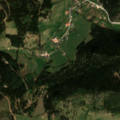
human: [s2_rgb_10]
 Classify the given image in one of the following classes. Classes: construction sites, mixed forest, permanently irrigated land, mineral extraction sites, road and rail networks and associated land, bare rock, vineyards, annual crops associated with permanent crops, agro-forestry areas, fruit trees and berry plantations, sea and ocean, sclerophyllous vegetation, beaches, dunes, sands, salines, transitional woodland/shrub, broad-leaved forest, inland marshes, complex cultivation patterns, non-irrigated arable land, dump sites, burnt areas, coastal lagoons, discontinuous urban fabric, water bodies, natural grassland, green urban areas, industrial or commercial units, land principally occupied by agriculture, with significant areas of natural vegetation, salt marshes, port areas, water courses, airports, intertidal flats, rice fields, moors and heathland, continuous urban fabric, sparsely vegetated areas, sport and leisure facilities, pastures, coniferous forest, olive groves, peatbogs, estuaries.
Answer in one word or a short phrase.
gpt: discontinuous urban fabric, pastures, coniferous forest, mixed forest